Field crop: tomato
Growth stage: 1
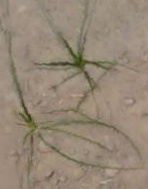
Species: cyperus